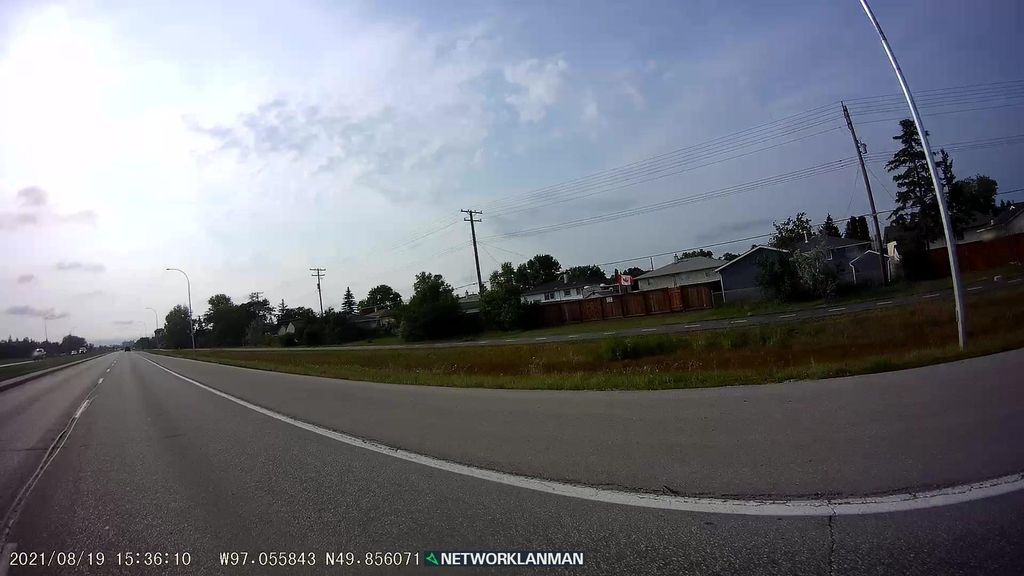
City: winnipeg